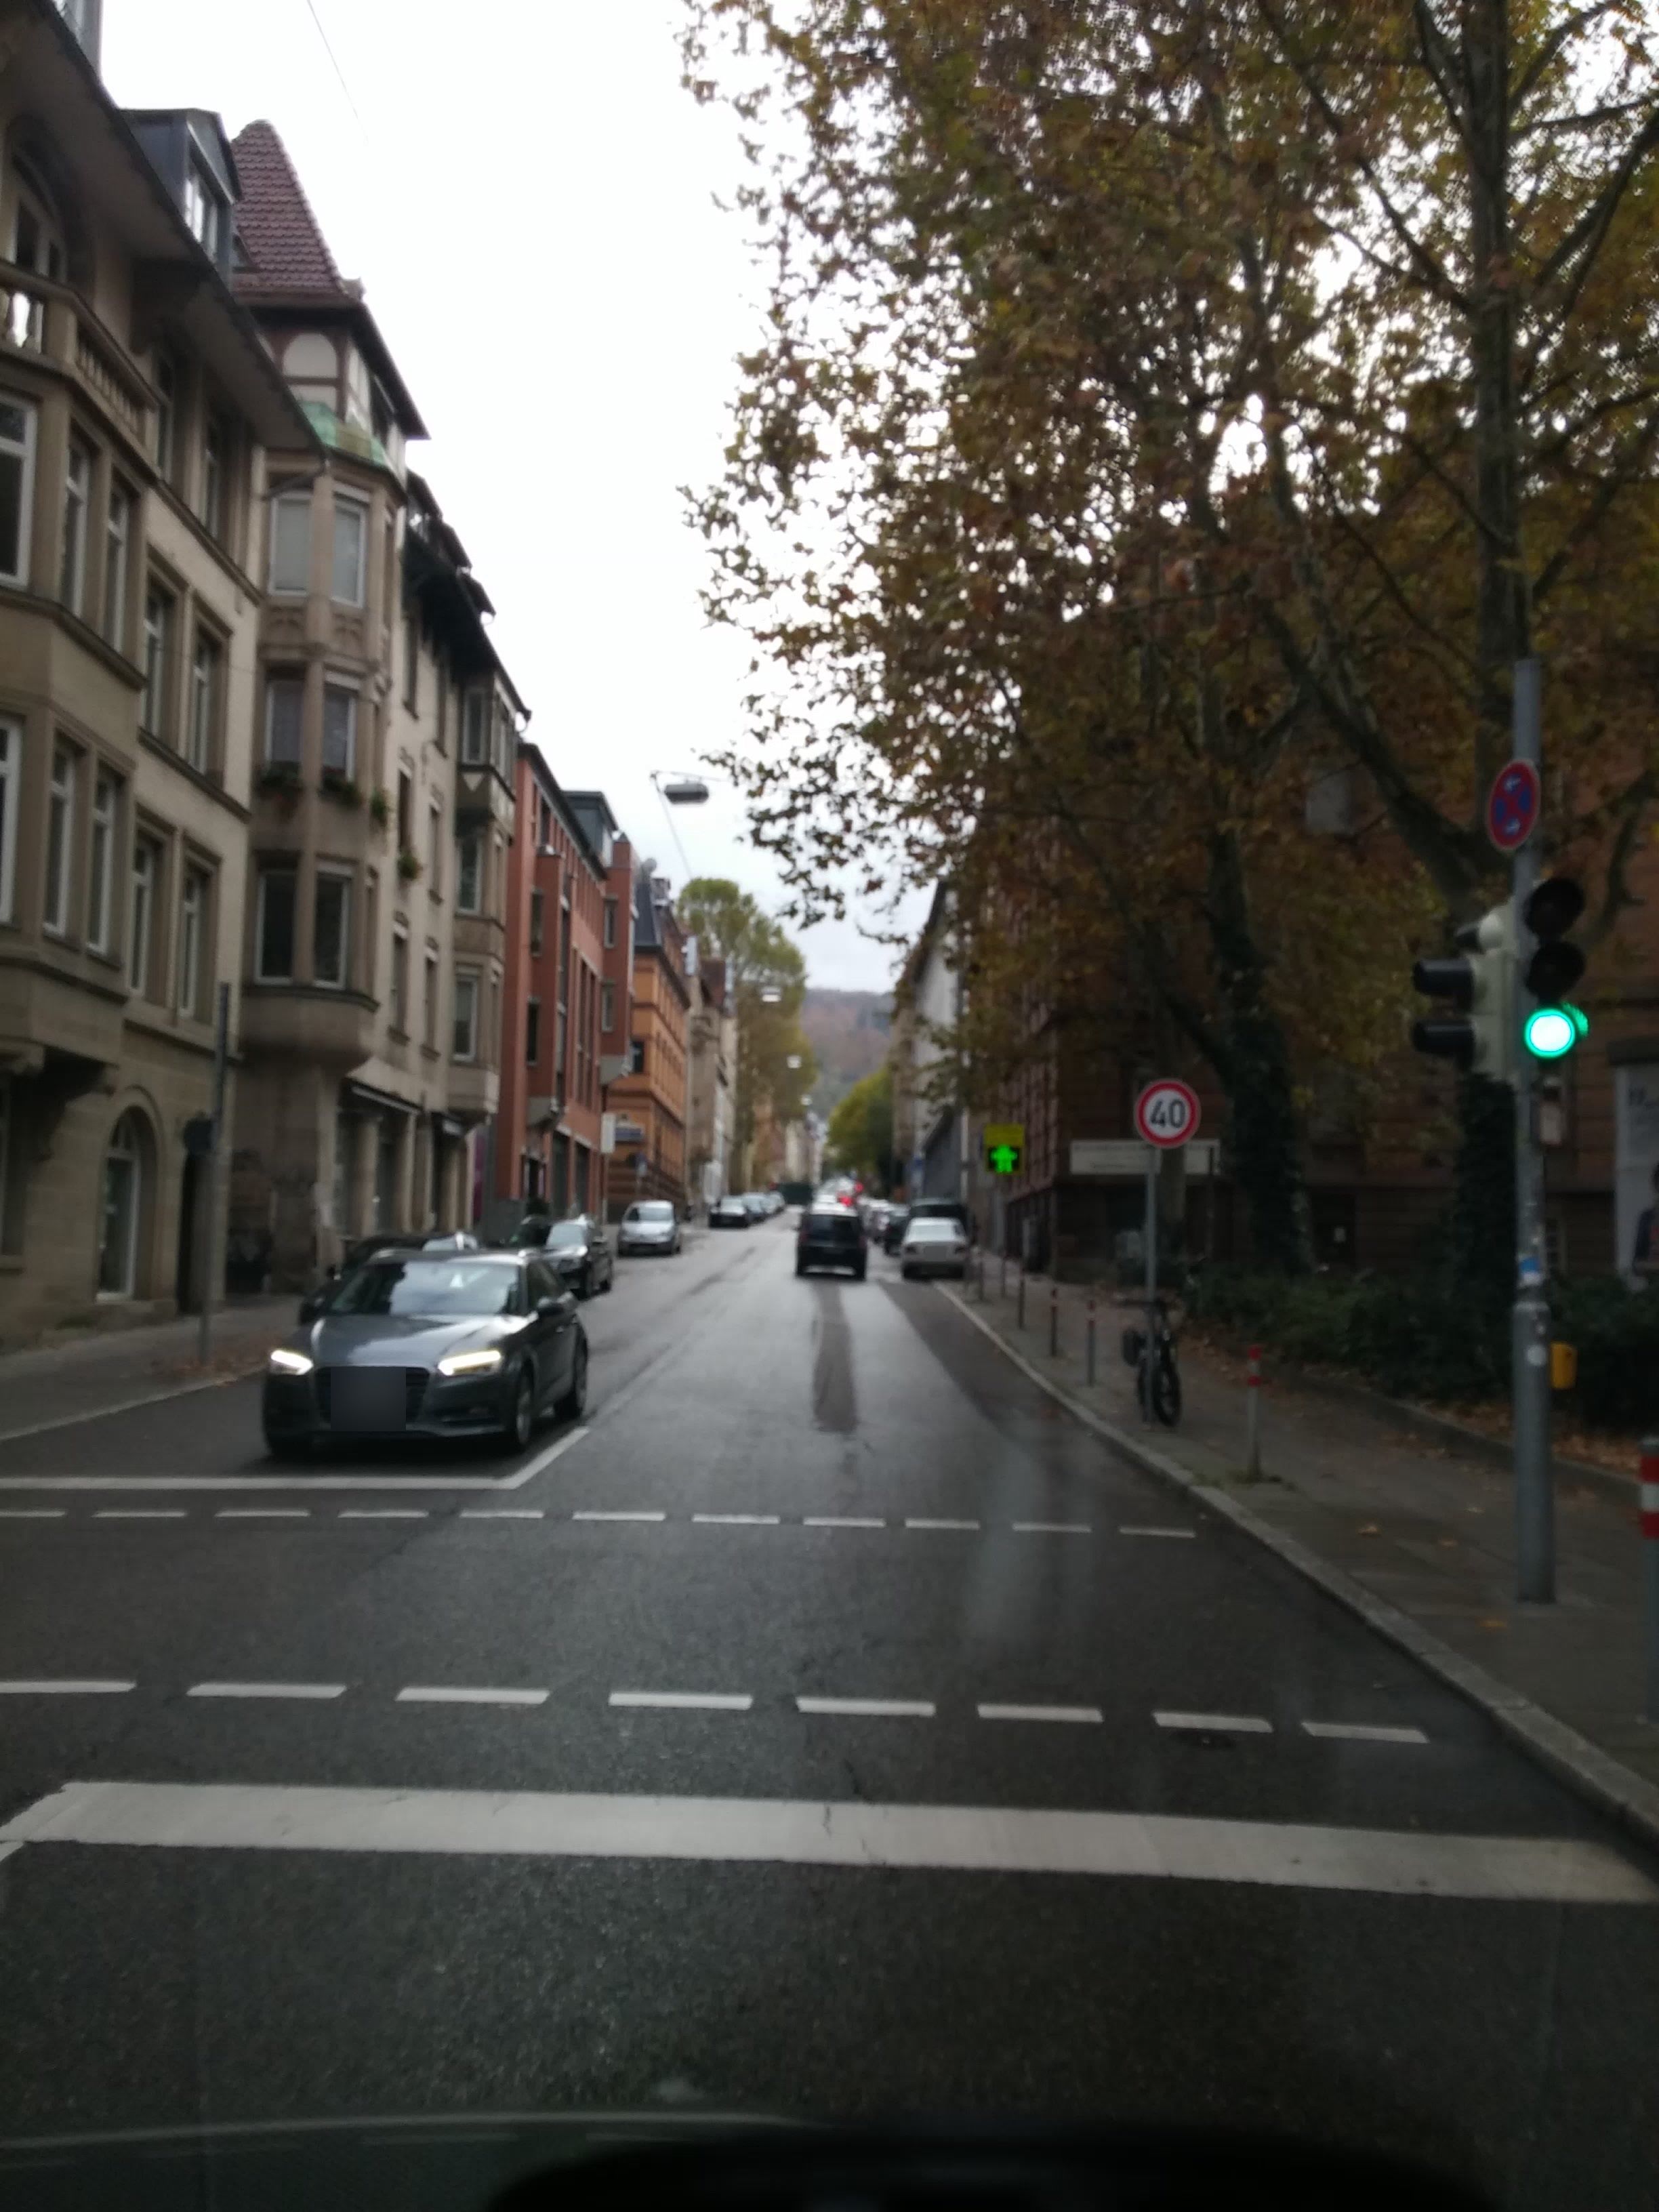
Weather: cloudy
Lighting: day
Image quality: good
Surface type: driving surface
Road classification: residential
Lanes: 2
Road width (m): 8.4
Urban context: urban centre
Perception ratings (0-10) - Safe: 7.15, Lively: 8.98, Beautiful: 9.78, Boring: 0.8, Depressing: 2.45, Wealthy: 8.61